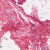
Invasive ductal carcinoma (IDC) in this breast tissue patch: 0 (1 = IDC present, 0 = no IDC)